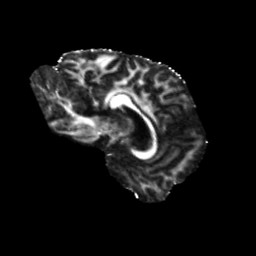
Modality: FA
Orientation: sagittal
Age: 44
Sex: female
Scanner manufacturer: siemens
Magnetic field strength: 3 T
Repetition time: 5.47 s
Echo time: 0.0854 s